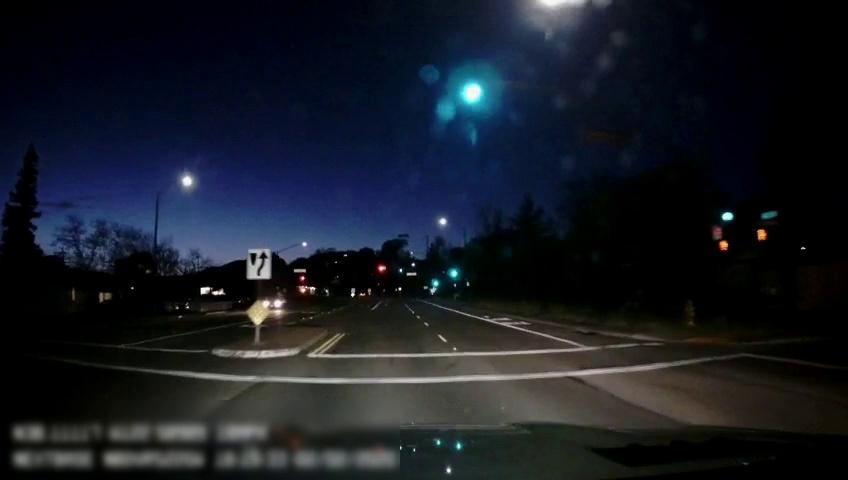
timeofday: Night
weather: Other
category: Drivable Space
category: Drivable Space
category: Vehicles | Car
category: Lanes | Alternate Lane
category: Lanes | Current Lane
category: Lanes | Current Lane
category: Lanes | Opposite Lane
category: Lanes | Opposite Lane
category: Traffic | Lights
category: Traffic | Lights
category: Traffic | Signs
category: Traffic | Signs